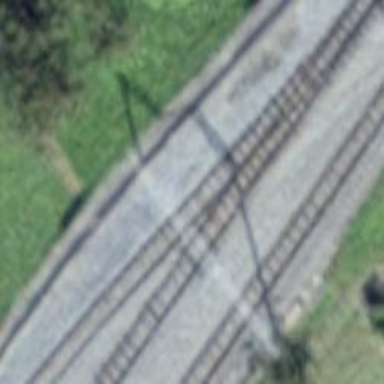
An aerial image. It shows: Catenary mast for power lines.